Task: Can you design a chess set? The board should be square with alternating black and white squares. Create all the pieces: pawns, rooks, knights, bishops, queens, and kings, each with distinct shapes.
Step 2782:
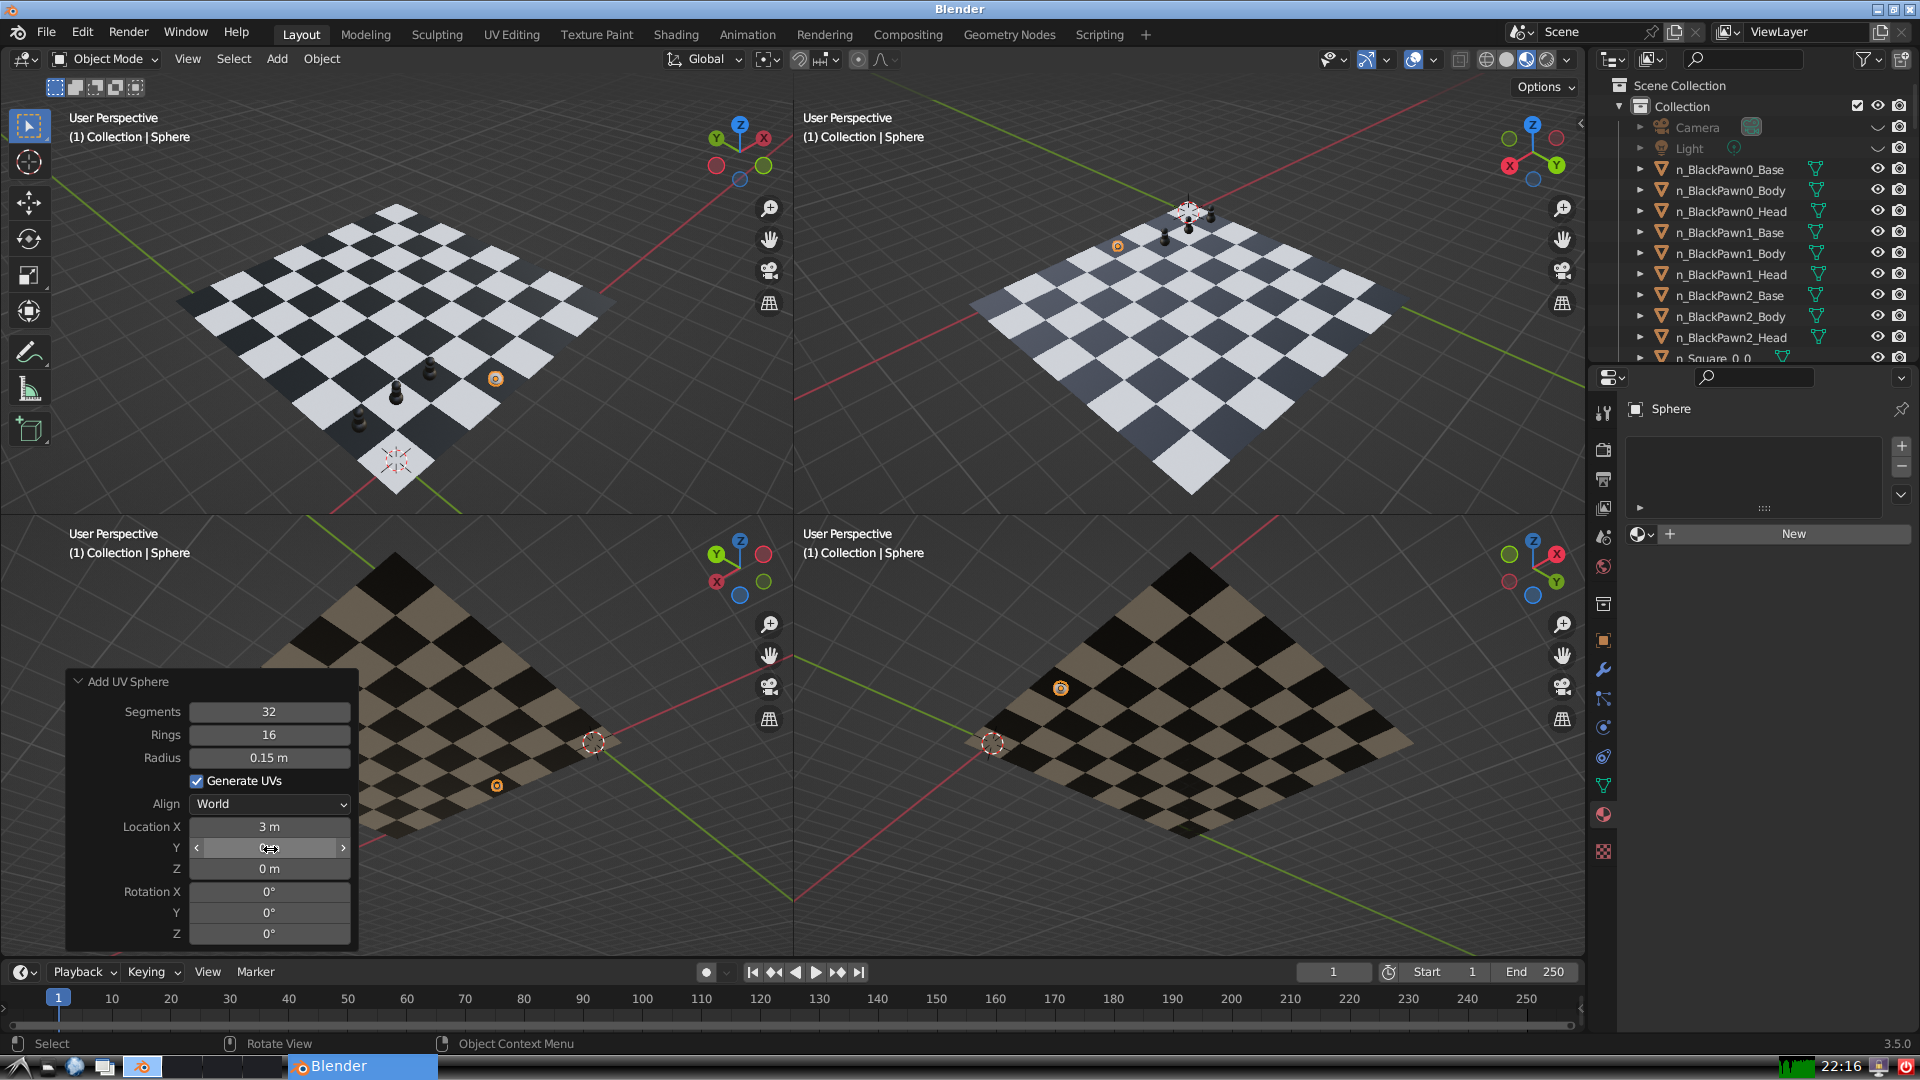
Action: click: no